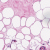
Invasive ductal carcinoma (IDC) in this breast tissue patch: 0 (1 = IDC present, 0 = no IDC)